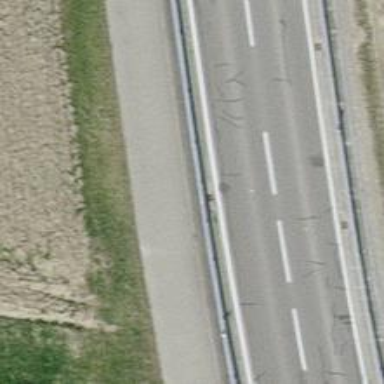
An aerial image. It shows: Guard rail.